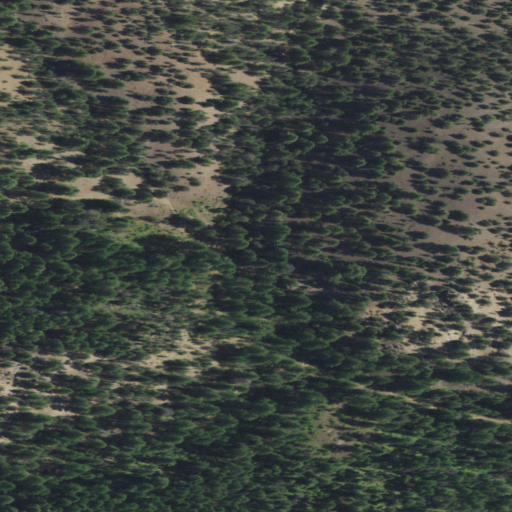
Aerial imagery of depression(s) in Oregon named First Pines Hollow containing evergreen forest, shrub, and grassland